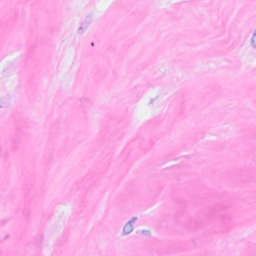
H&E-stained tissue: Breast